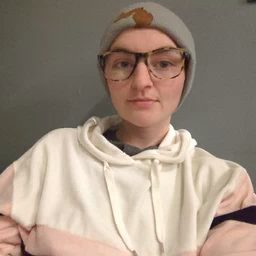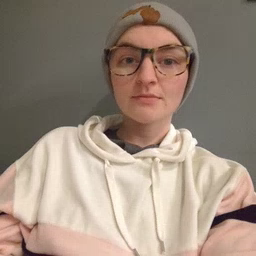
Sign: will